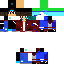
A male human skin with medium skin, wearing brown long hair dressed in a blue hoodie and blue pants, featuring a closed mouth.